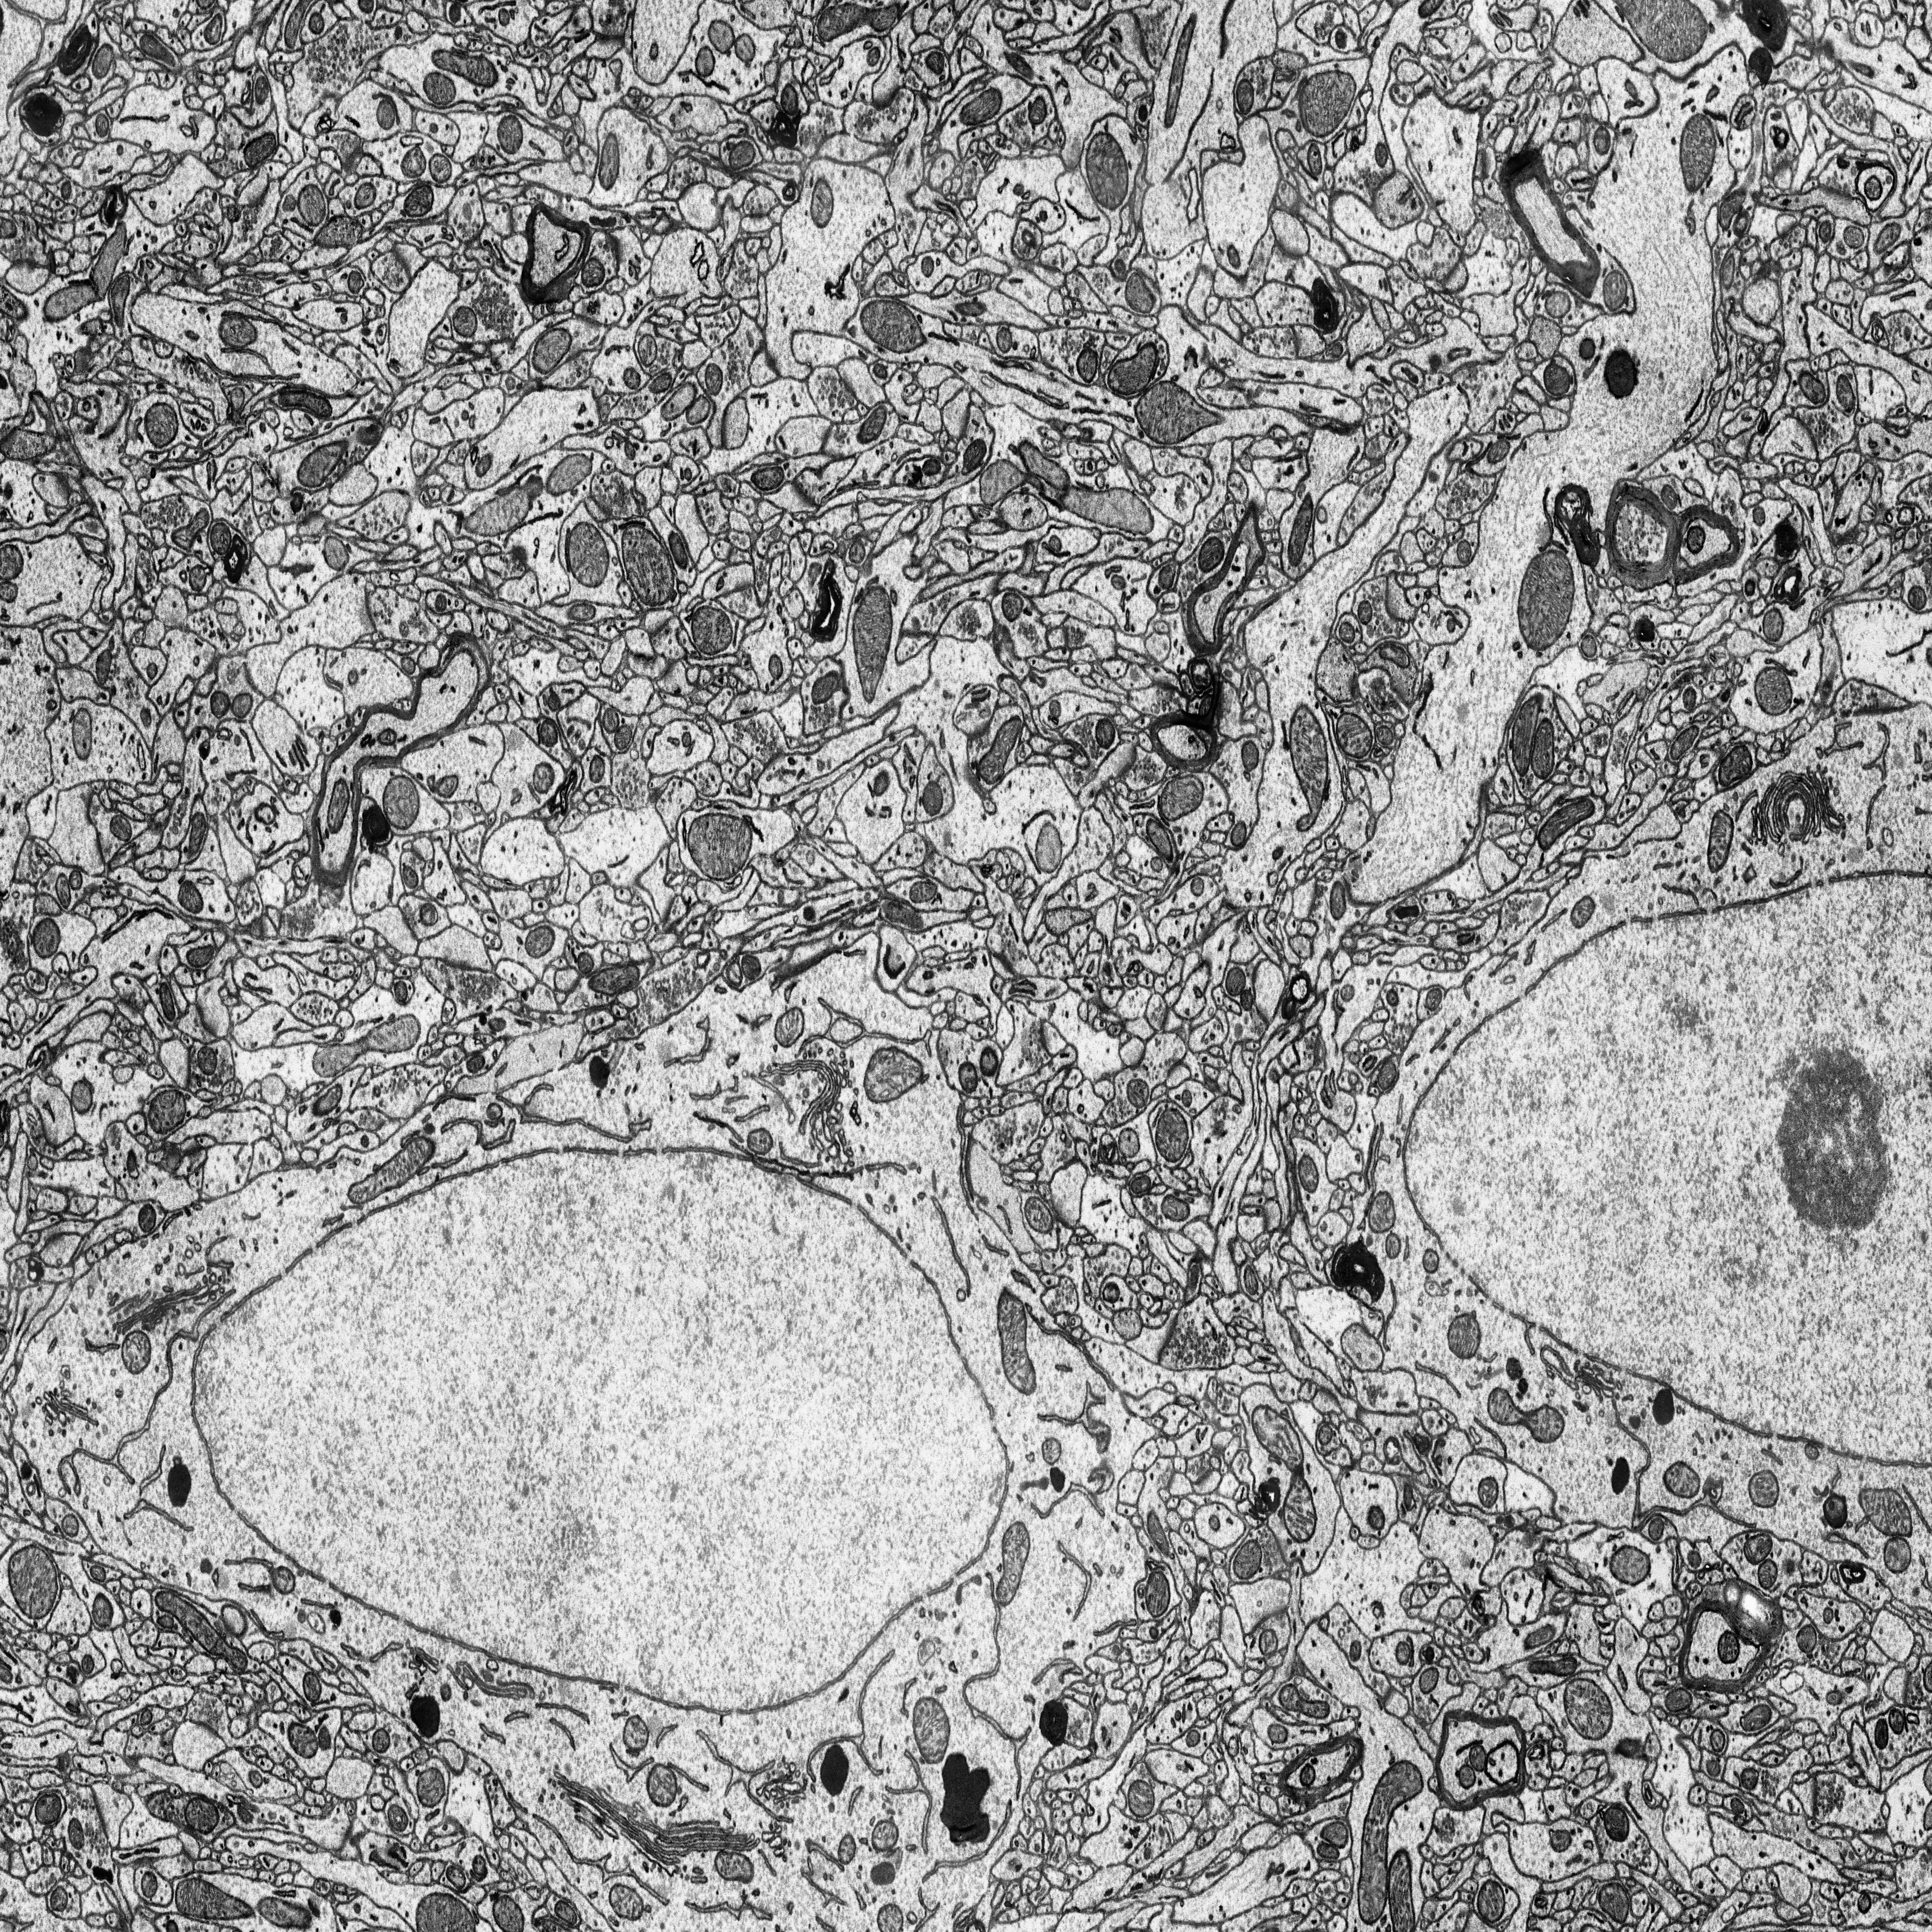
Electron microscopy slice of rat cortex tissue
Slice depth (z): 305
Mitochondria instances in slice: 369